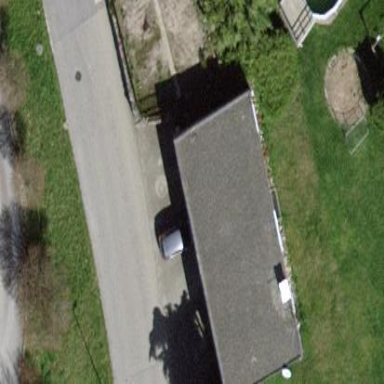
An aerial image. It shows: Garage.